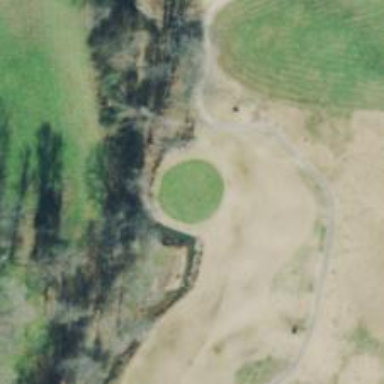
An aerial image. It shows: View of golf hole.